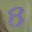
Label: 8